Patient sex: M
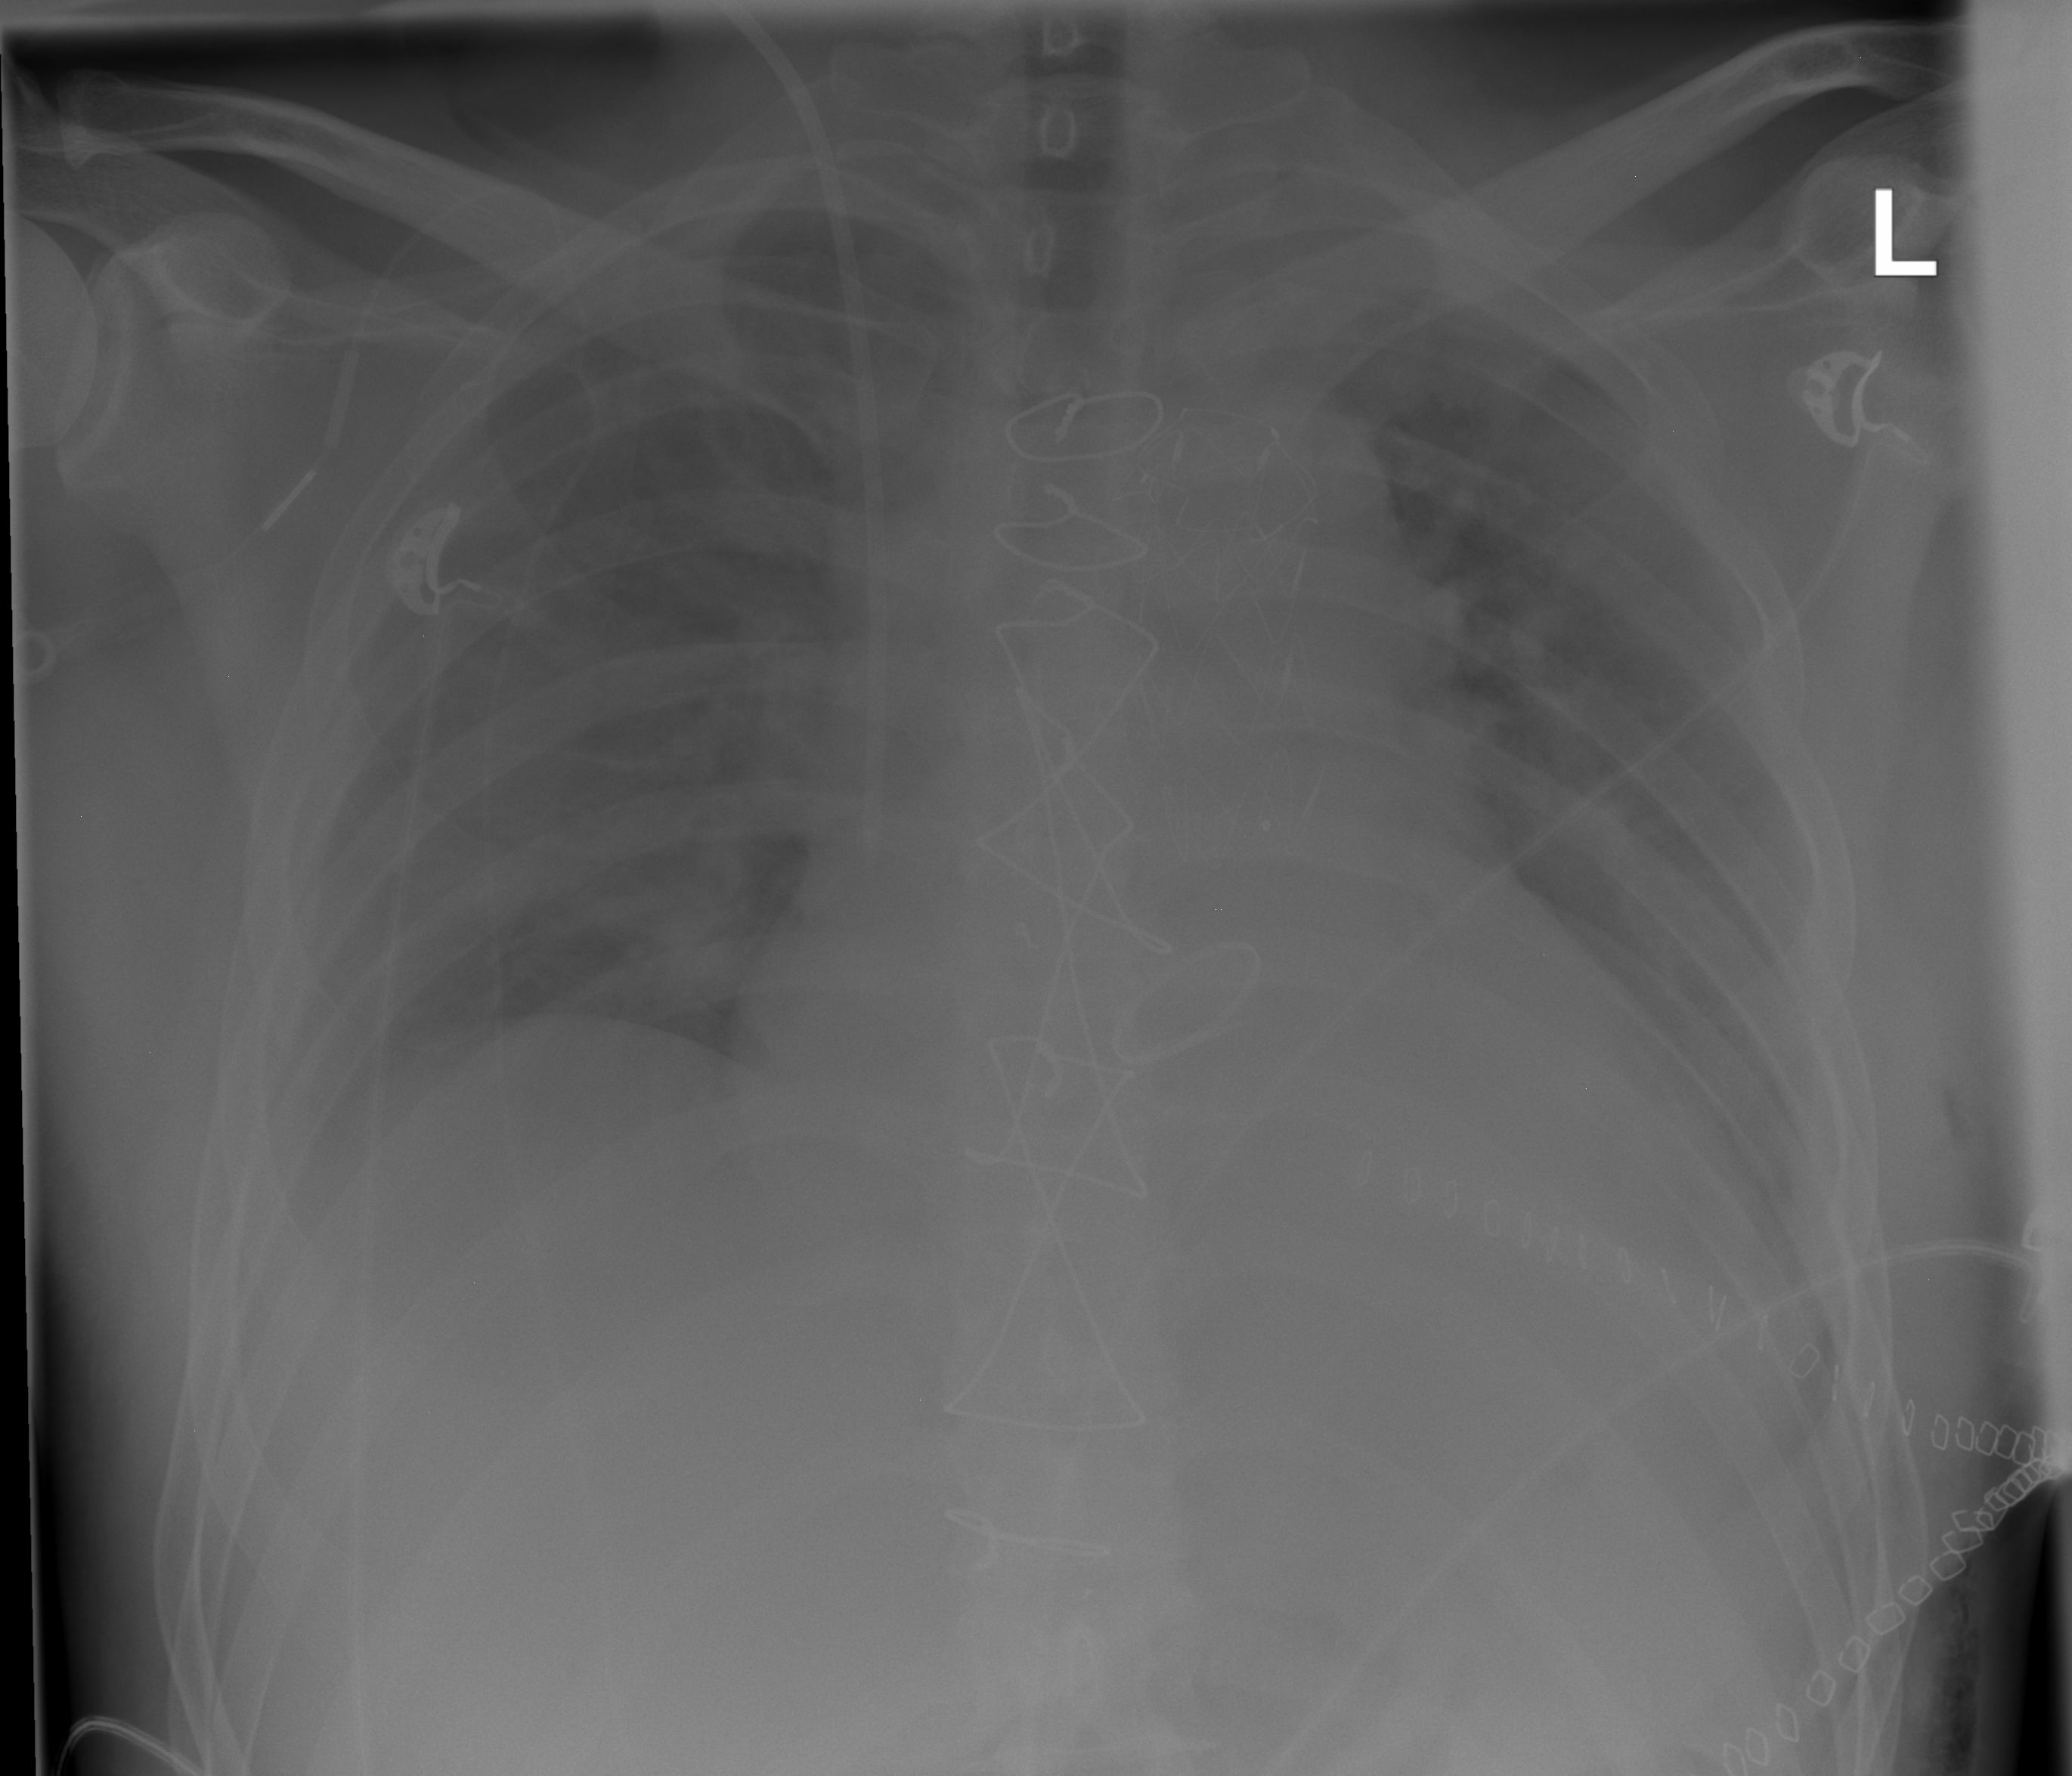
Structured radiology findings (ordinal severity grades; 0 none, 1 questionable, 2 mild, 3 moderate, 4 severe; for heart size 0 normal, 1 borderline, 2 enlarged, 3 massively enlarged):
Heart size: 2
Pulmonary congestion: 2
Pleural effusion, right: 2
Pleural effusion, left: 2
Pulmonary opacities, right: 2
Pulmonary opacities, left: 2
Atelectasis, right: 0
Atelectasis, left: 2